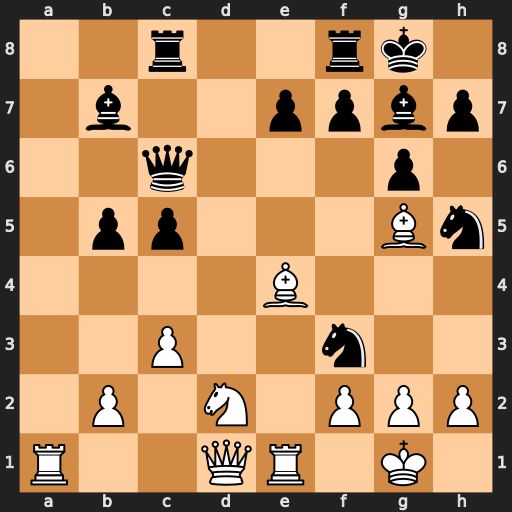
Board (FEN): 2r2rk1/1b2ppbp/2q3p1/1pp3Bn/4B3/2P2n2/1P1N1PPP/R2QR1K1
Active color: w
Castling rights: -
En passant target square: -
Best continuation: Qxf3